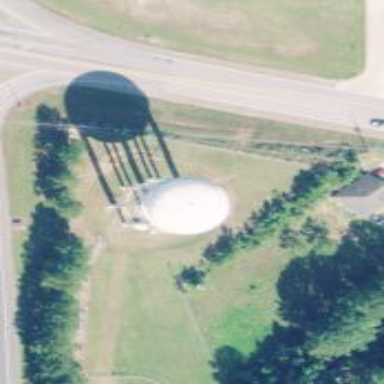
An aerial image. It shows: Water tower that is man-made.